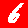
Digit: 6